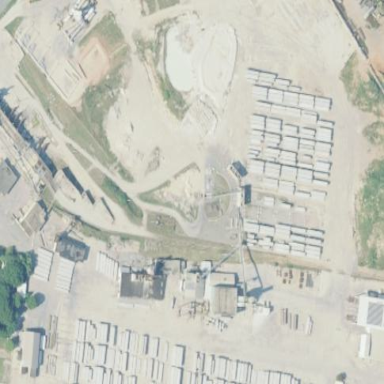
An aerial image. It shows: Industrial area.